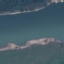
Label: River